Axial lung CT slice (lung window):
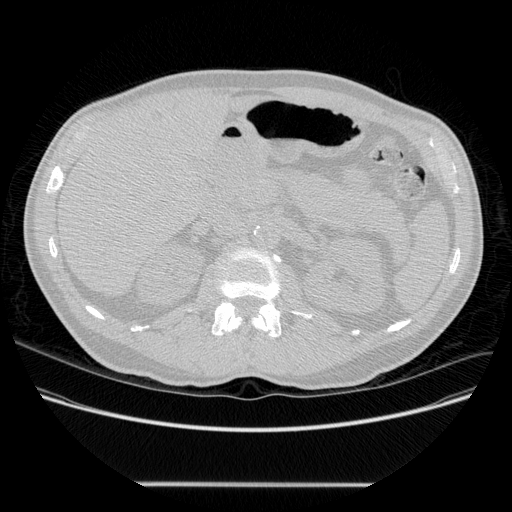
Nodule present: no